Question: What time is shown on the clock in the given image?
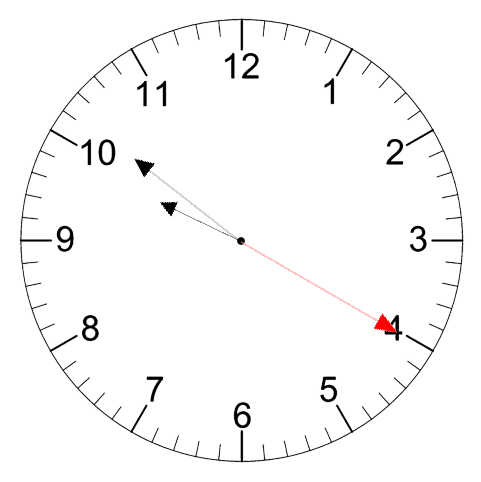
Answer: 09:51:20